Aerial crown-view tile of a tropical tree (Barro Colorado Island, Panama), acquired 20241112:
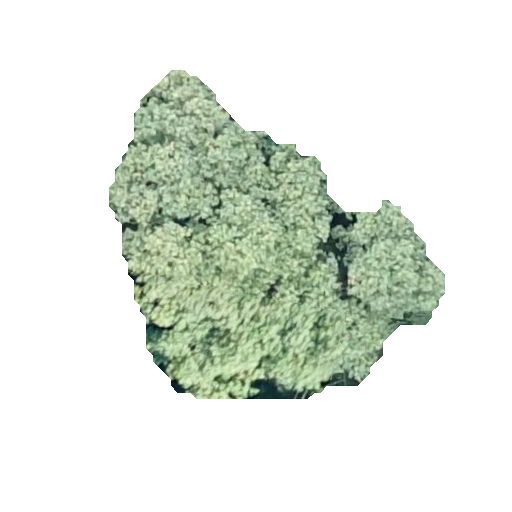
Species: Hieronyma alchorneoides
GBIF accepted scientific name: Hieronyma alchorneoides
Crown area: 106.539 m²